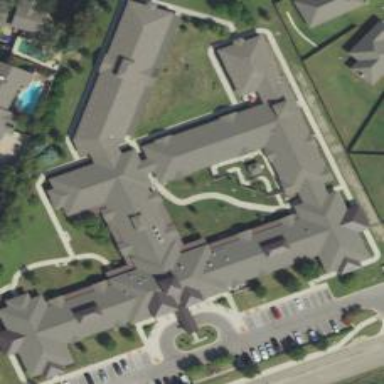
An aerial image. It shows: Nursing home building.